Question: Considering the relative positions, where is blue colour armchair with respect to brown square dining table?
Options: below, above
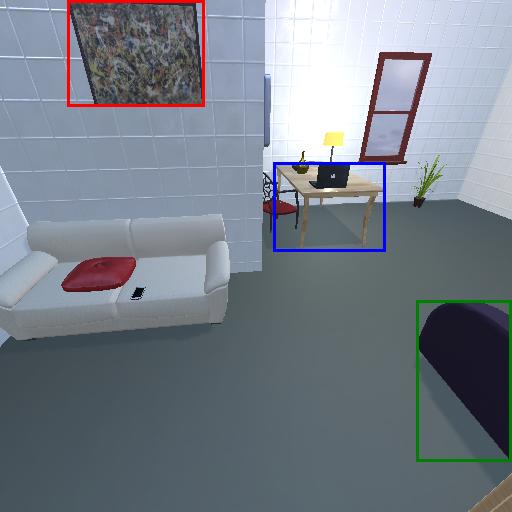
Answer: below